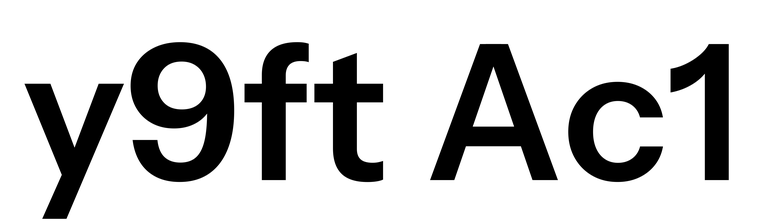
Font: InstrumentSans_SemiBold